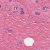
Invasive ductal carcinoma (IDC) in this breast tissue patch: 0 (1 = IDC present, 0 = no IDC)